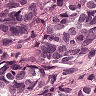
Metastatic tissue present: yes